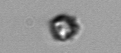
Label: Dinophyceae